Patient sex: M
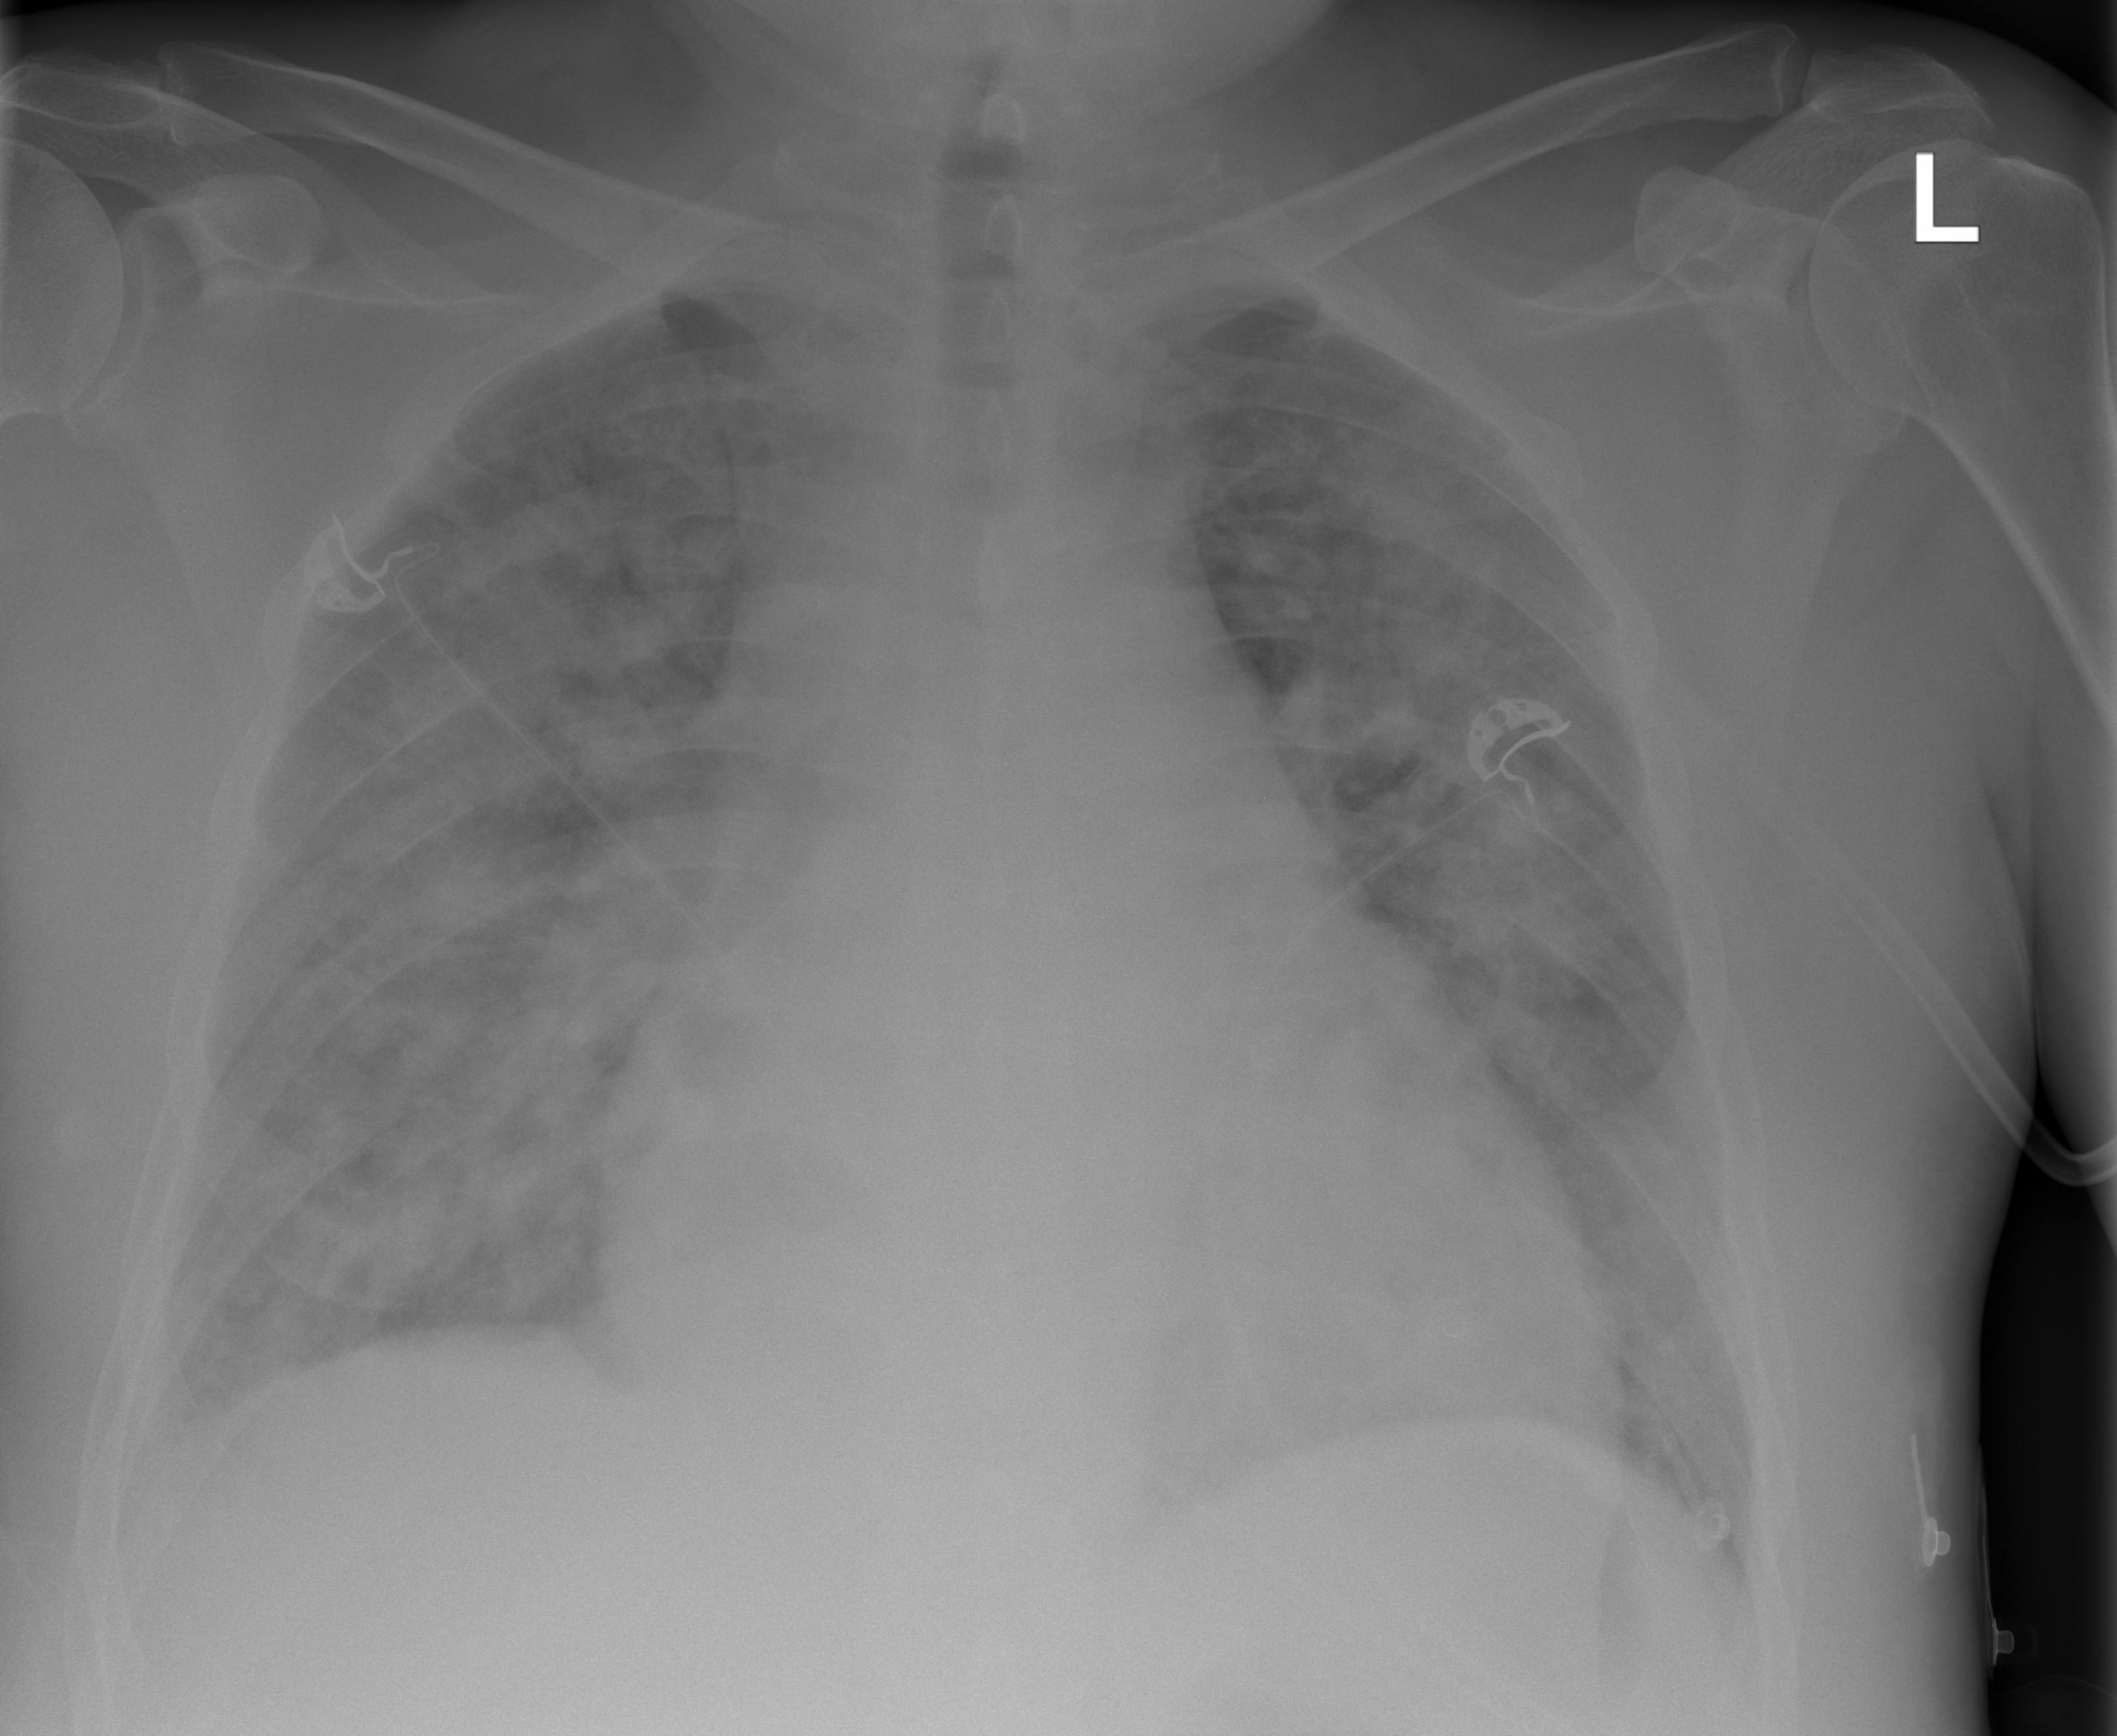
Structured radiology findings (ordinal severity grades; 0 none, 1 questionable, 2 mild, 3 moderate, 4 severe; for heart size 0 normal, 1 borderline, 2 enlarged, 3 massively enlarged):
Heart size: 3
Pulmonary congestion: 4
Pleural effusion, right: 0
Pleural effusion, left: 0
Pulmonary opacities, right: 3
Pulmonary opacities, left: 3
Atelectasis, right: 3
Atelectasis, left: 3